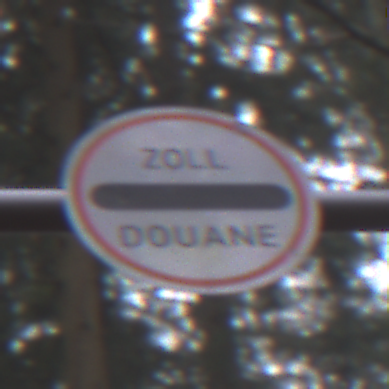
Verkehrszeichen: Zollstelle
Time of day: Midday
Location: Outdoor (Nature)
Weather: Overcast
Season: Autumn
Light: Natural